Question: I have two '<div>': and . These two are inside div that has 'min-width:960px;'. has fixed width, but I want to make content flexible with min width of and if screen is wider, stick it to the right bound of screen.

'''
#wrapper
{
min-width:960px;
margin-left:auto;
margin-right:auto;
}
#left
{
width:200px;
float:left;
background-color:antiquewhite;
margin-left:10px;
}
#content
{
min-width:700px;
margin-left:10px;
width:auto;
float:left;
background-color:AppWorkspace;
}
'''
JSFiddle: <URL>
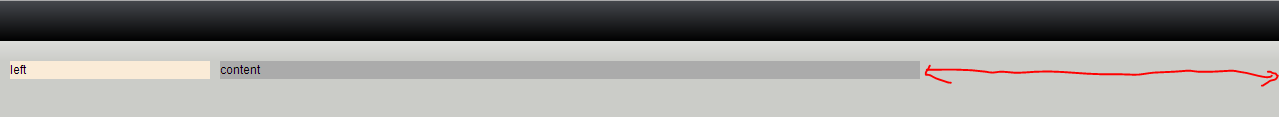
Answer: You can 'overflow:hidden' to your '#content'. Write like this:
'''
#content
{
min-width:700px;
margin-left:10px;
overflow:hidden;
background-color:AppWorkspace;
}
'''
Check this <URL>